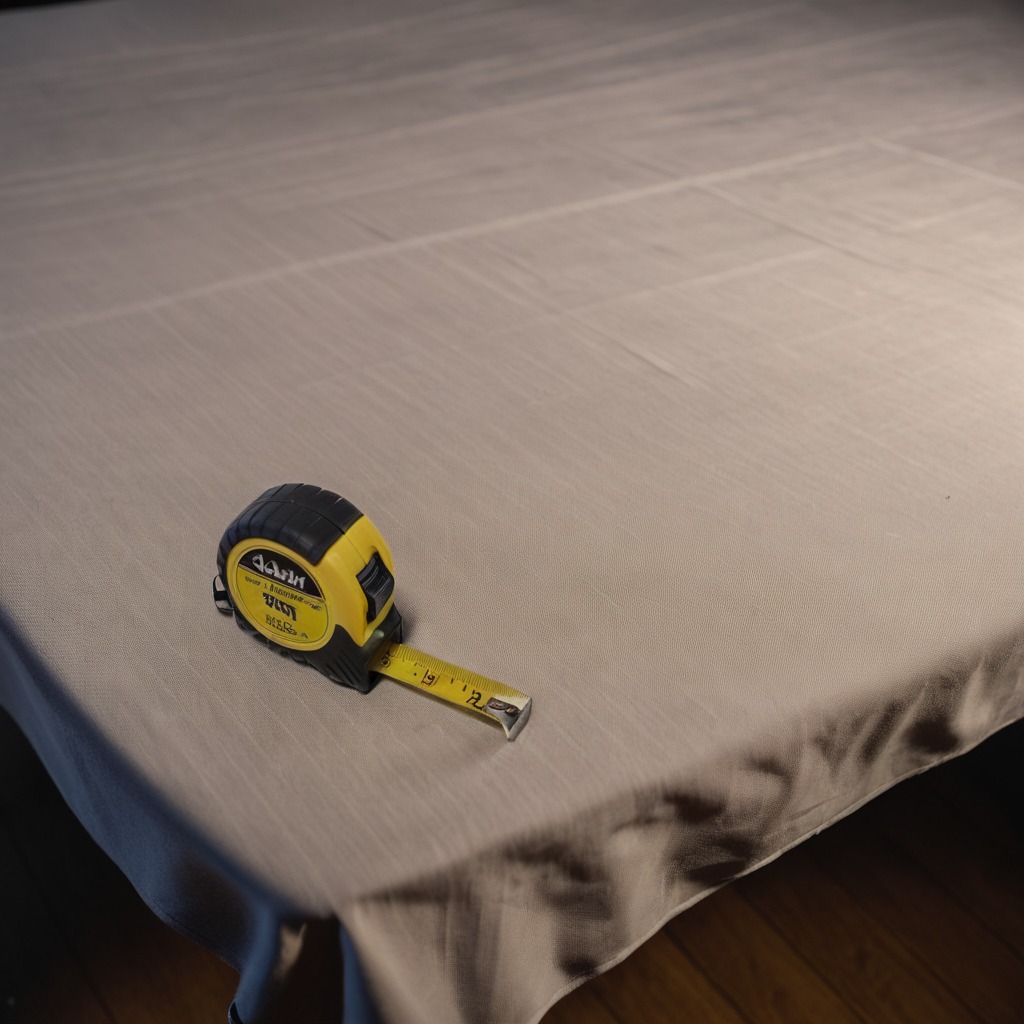
A measuring tape is lying on the wooden table.